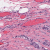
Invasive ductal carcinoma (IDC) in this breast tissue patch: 1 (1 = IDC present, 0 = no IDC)